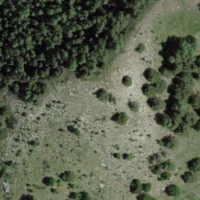
EUNIS habitat code: 45
Species observed at this site:
Oedipoda caerulescens
Falco tinnunculus
Emberiza cia
Hipparchia statilinus
Upupa epops